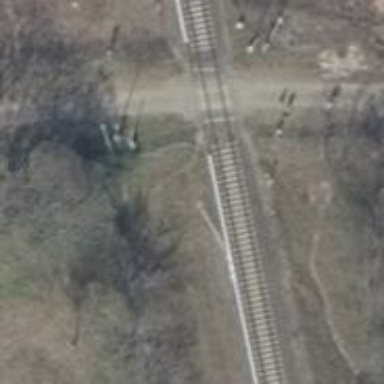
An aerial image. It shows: Bridge with electrified contact lines.